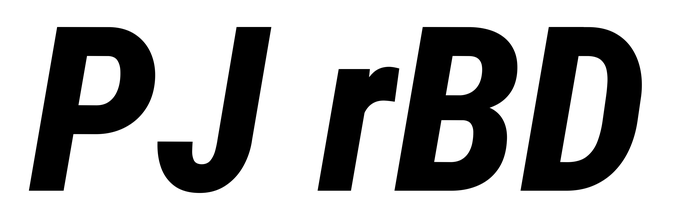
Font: Roboto-Italic_Condensed_ExtraBold_Italic